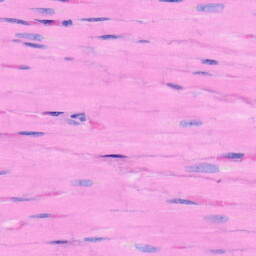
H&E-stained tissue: Heart